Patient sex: M
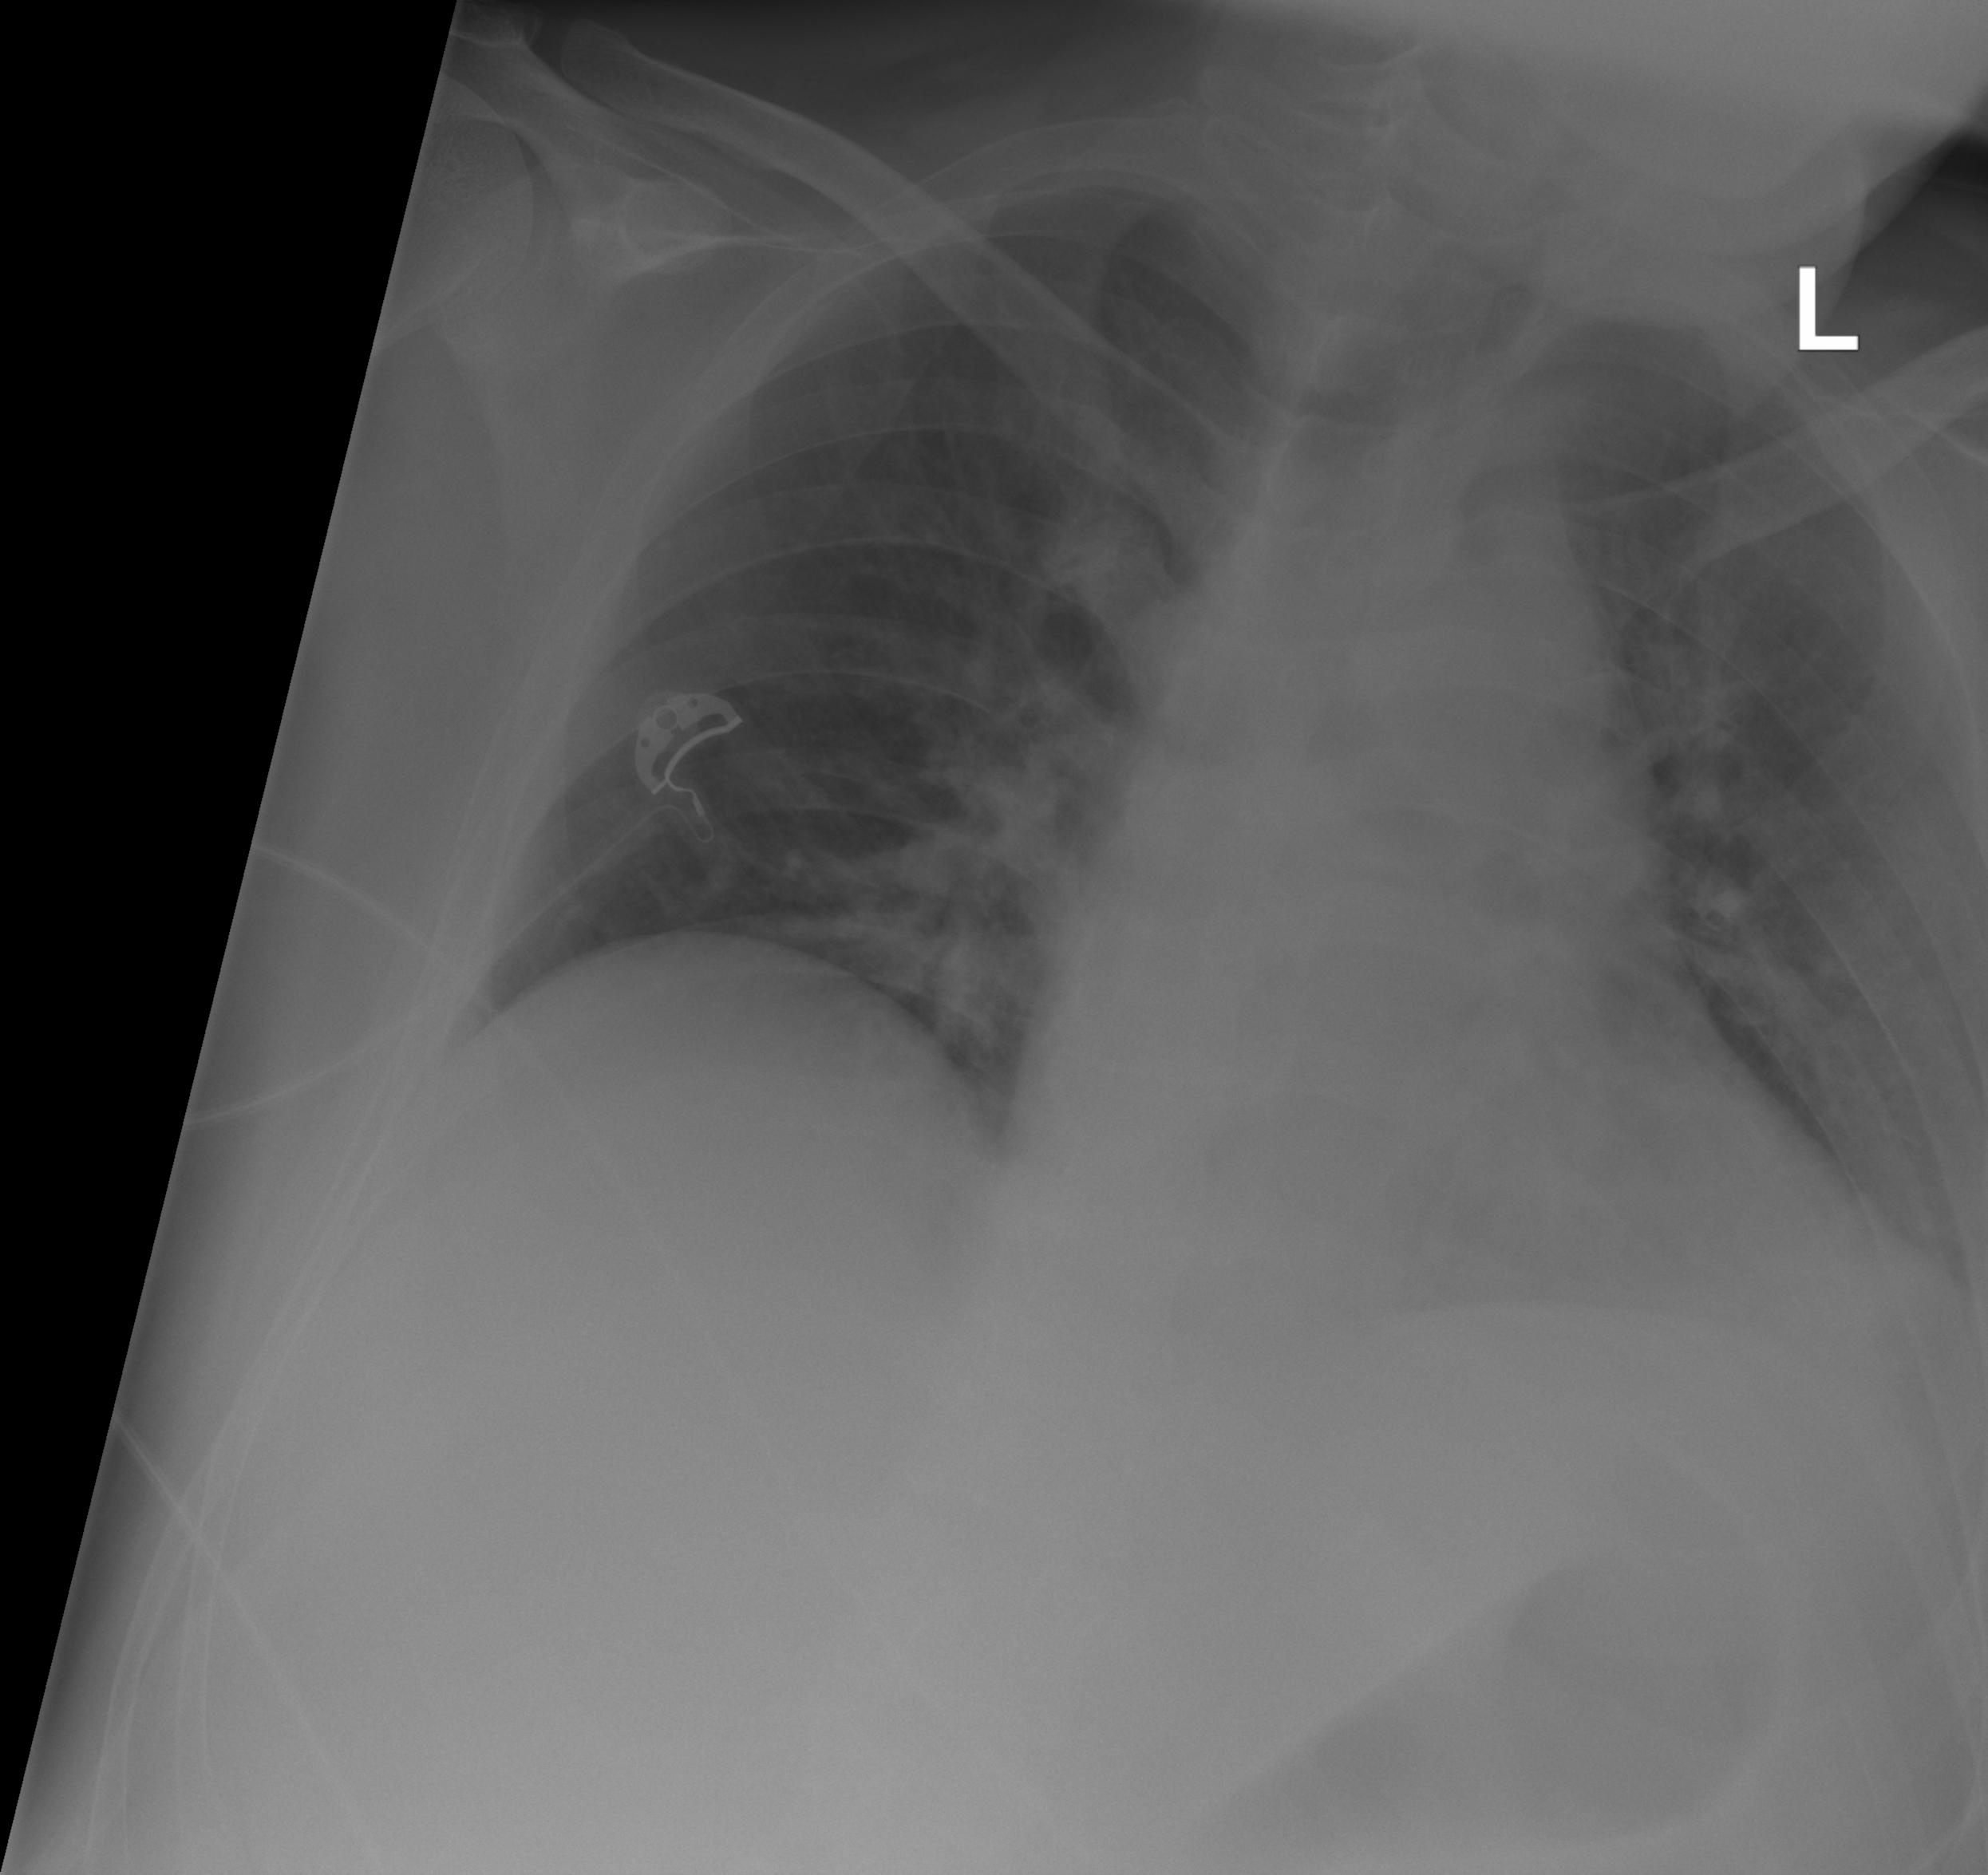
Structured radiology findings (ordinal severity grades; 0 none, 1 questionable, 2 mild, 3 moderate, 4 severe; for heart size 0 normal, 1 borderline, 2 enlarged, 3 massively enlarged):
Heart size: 2
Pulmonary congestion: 2
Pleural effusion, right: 0
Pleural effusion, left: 2
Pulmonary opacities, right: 2
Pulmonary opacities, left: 0
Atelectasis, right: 0
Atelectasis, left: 2